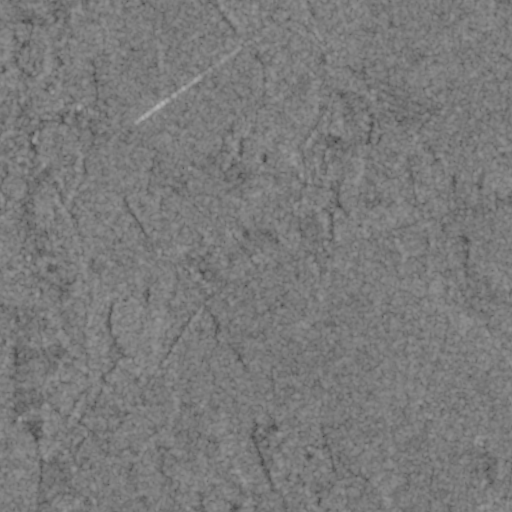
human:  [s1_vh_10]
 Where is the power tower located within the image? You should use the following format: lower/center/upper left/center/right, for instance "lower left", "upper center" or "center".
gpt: The power tower is located in the lower of the image.
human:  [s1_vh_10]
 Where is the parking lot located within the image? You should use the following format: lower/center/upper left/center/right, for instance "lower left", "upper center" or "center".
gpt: There is no parking lot in the image.

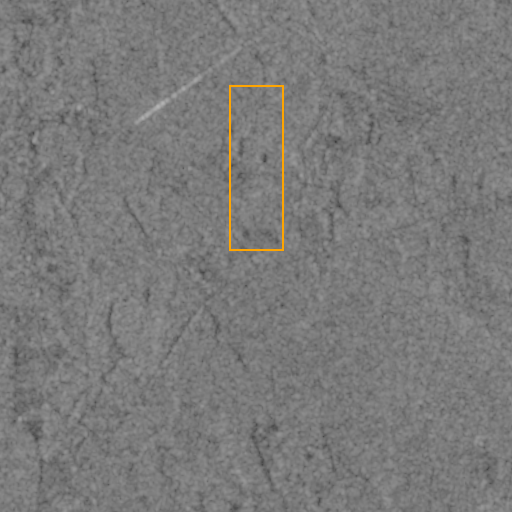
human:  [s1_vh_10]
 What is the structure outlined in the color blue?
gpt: There is no blue outline.
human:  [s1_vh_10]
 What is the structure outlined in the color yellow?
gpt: There is no structure outlined in yellow.